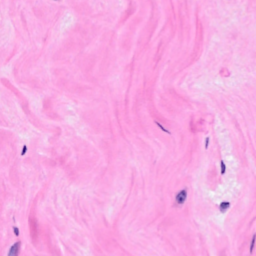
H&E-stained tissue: Breast